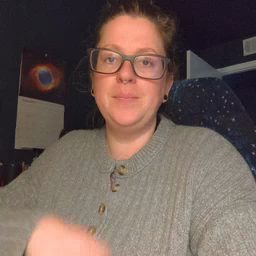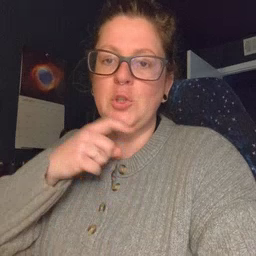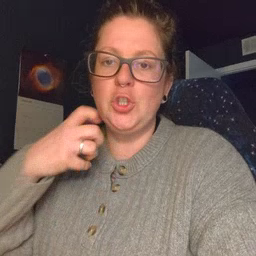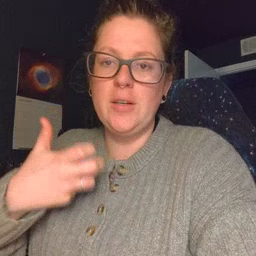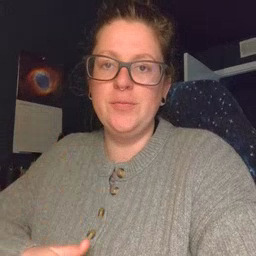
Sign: dryer